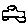
Label: car